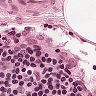
Metastatic tissue present: no